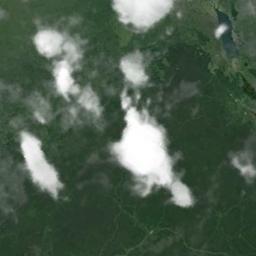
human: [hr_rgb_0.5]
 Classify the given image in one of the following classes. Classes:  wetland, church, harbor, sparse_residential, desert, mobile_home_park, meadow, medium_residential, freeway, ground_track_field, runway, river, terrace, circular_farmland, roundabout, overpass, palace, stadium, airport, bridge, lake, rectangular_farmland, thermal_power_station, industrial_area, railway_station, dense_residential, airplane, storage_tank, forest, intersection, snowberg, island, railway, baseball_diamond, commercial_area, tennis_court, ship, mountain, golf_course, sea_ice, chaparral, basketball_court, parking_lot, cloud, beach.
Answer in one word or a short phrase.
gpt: cloud